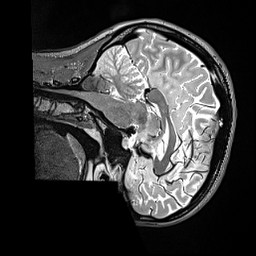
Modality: T2w
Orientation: sagittal
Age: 19
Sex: female
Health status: ill
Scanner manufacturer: siemens
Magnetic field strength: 3 T
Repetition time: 3.2 s
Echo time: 0.564 s